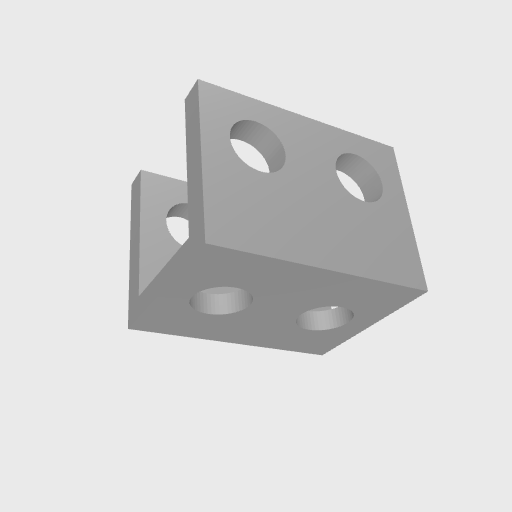
Part: UBeam2H